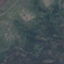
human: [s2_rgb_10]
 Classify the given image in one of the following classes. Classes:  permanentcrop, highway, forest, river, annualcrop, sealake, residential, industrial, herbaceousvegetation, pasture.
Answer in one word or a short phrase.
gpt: HerbaceousVegetation